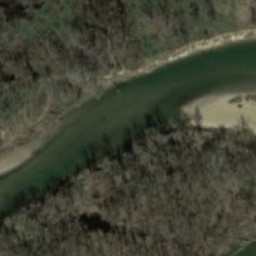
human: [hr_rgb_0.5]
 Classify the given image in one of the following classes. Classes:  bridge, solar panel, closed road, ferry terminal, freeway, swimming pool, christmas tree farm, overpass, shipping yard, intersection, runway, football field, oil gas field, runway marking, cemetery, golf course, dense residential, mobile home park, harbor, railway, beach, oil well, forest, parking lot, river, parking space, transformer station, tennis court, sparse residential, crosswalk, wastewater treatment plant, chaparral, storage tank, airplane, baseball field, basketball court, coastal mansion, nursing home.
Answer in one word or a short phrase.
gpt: river